Field crop: tomato
Growth stage: 1
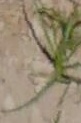
Species: cyperus